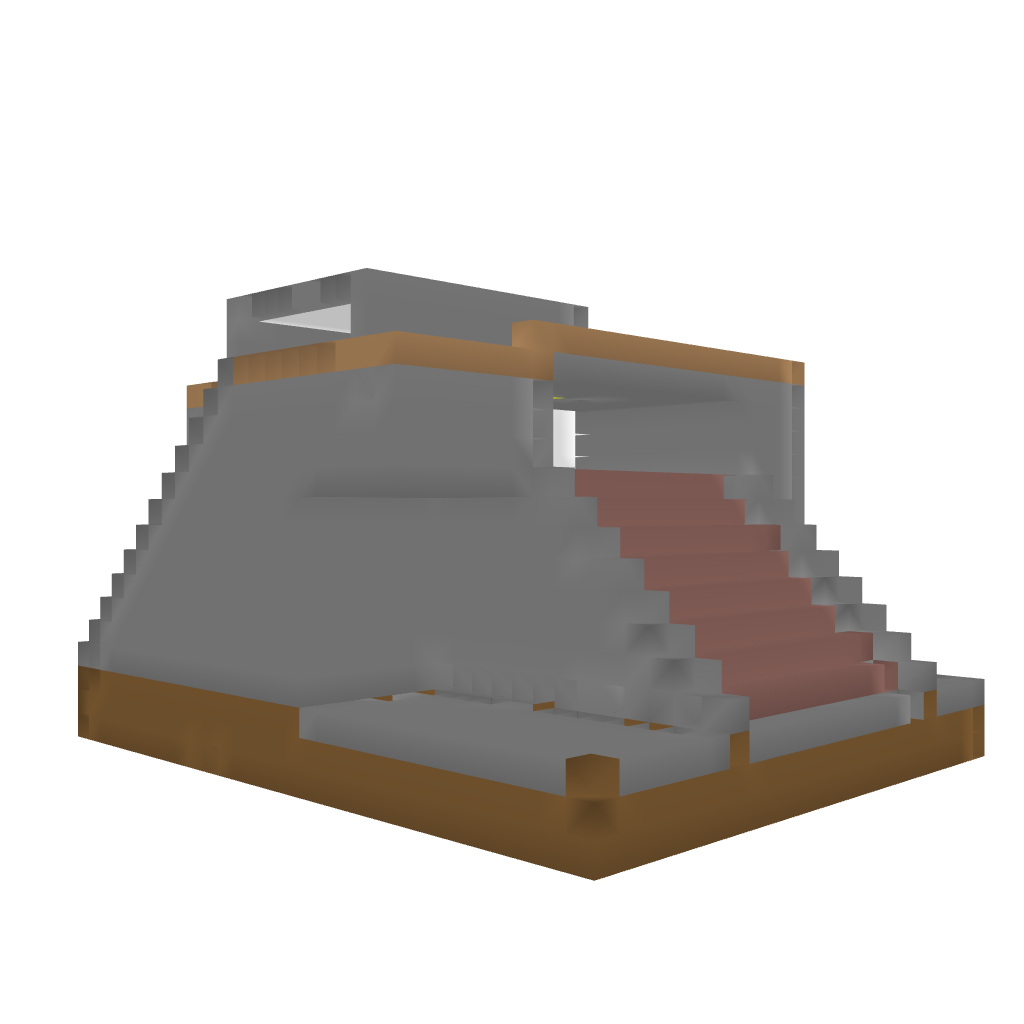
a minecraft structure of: Drop-party good quality